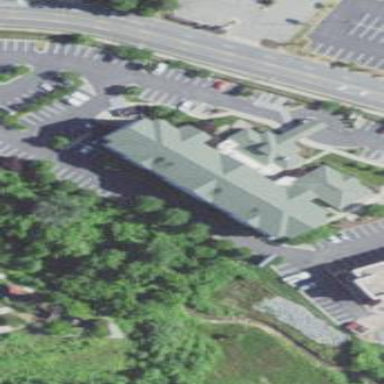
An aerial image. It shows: Hotel building.